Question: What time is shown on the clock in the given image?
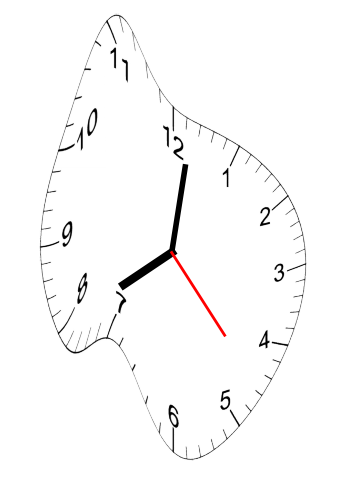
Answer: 08:01:23